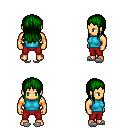
a pixel art fantasy rpg character, male body template, human, tanned skin, teal sleeveless shirt, red pants, green unkempt hairstyle, white slippers, four views (front, back, left, right), 2x2 character sprite sheet, small pixel art, hard edges, no anti-aliasing